Interaction volume radius: 5 \u00c5
Interaction volume height: 15 \u00c5
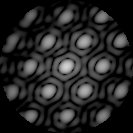
Disorder parameter: 0.06181